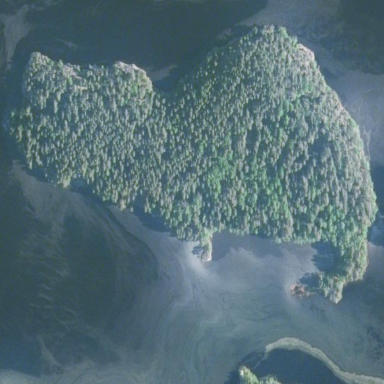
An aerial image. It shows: Islet covered with woodland forest.